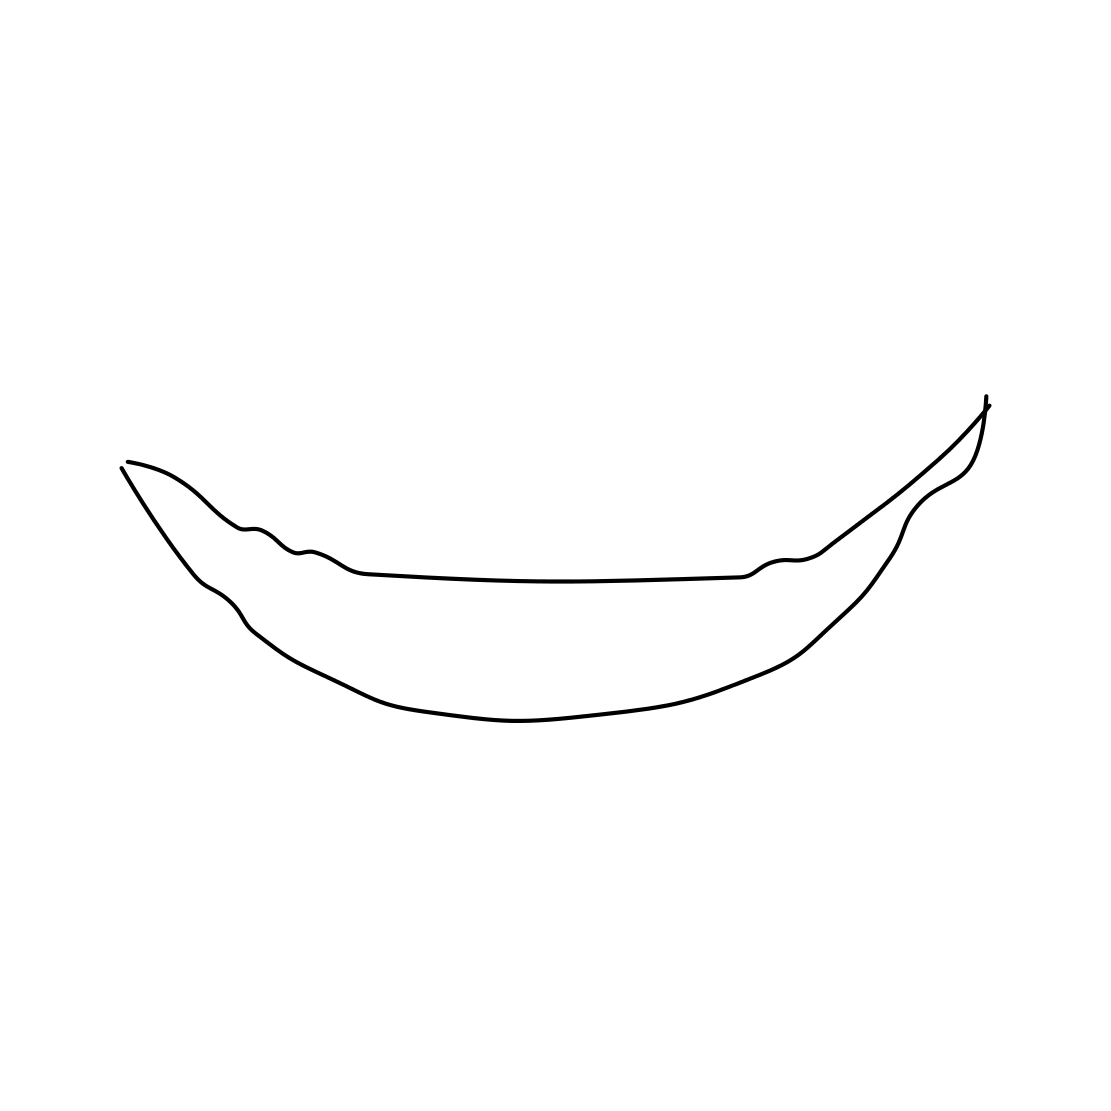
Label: moon